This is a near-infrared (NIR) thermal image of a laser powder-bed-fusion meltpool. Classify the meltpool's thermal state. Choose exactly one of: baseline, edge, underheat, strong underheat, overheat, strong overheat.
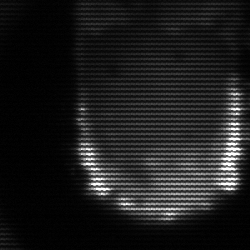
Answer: baseline